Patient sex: M
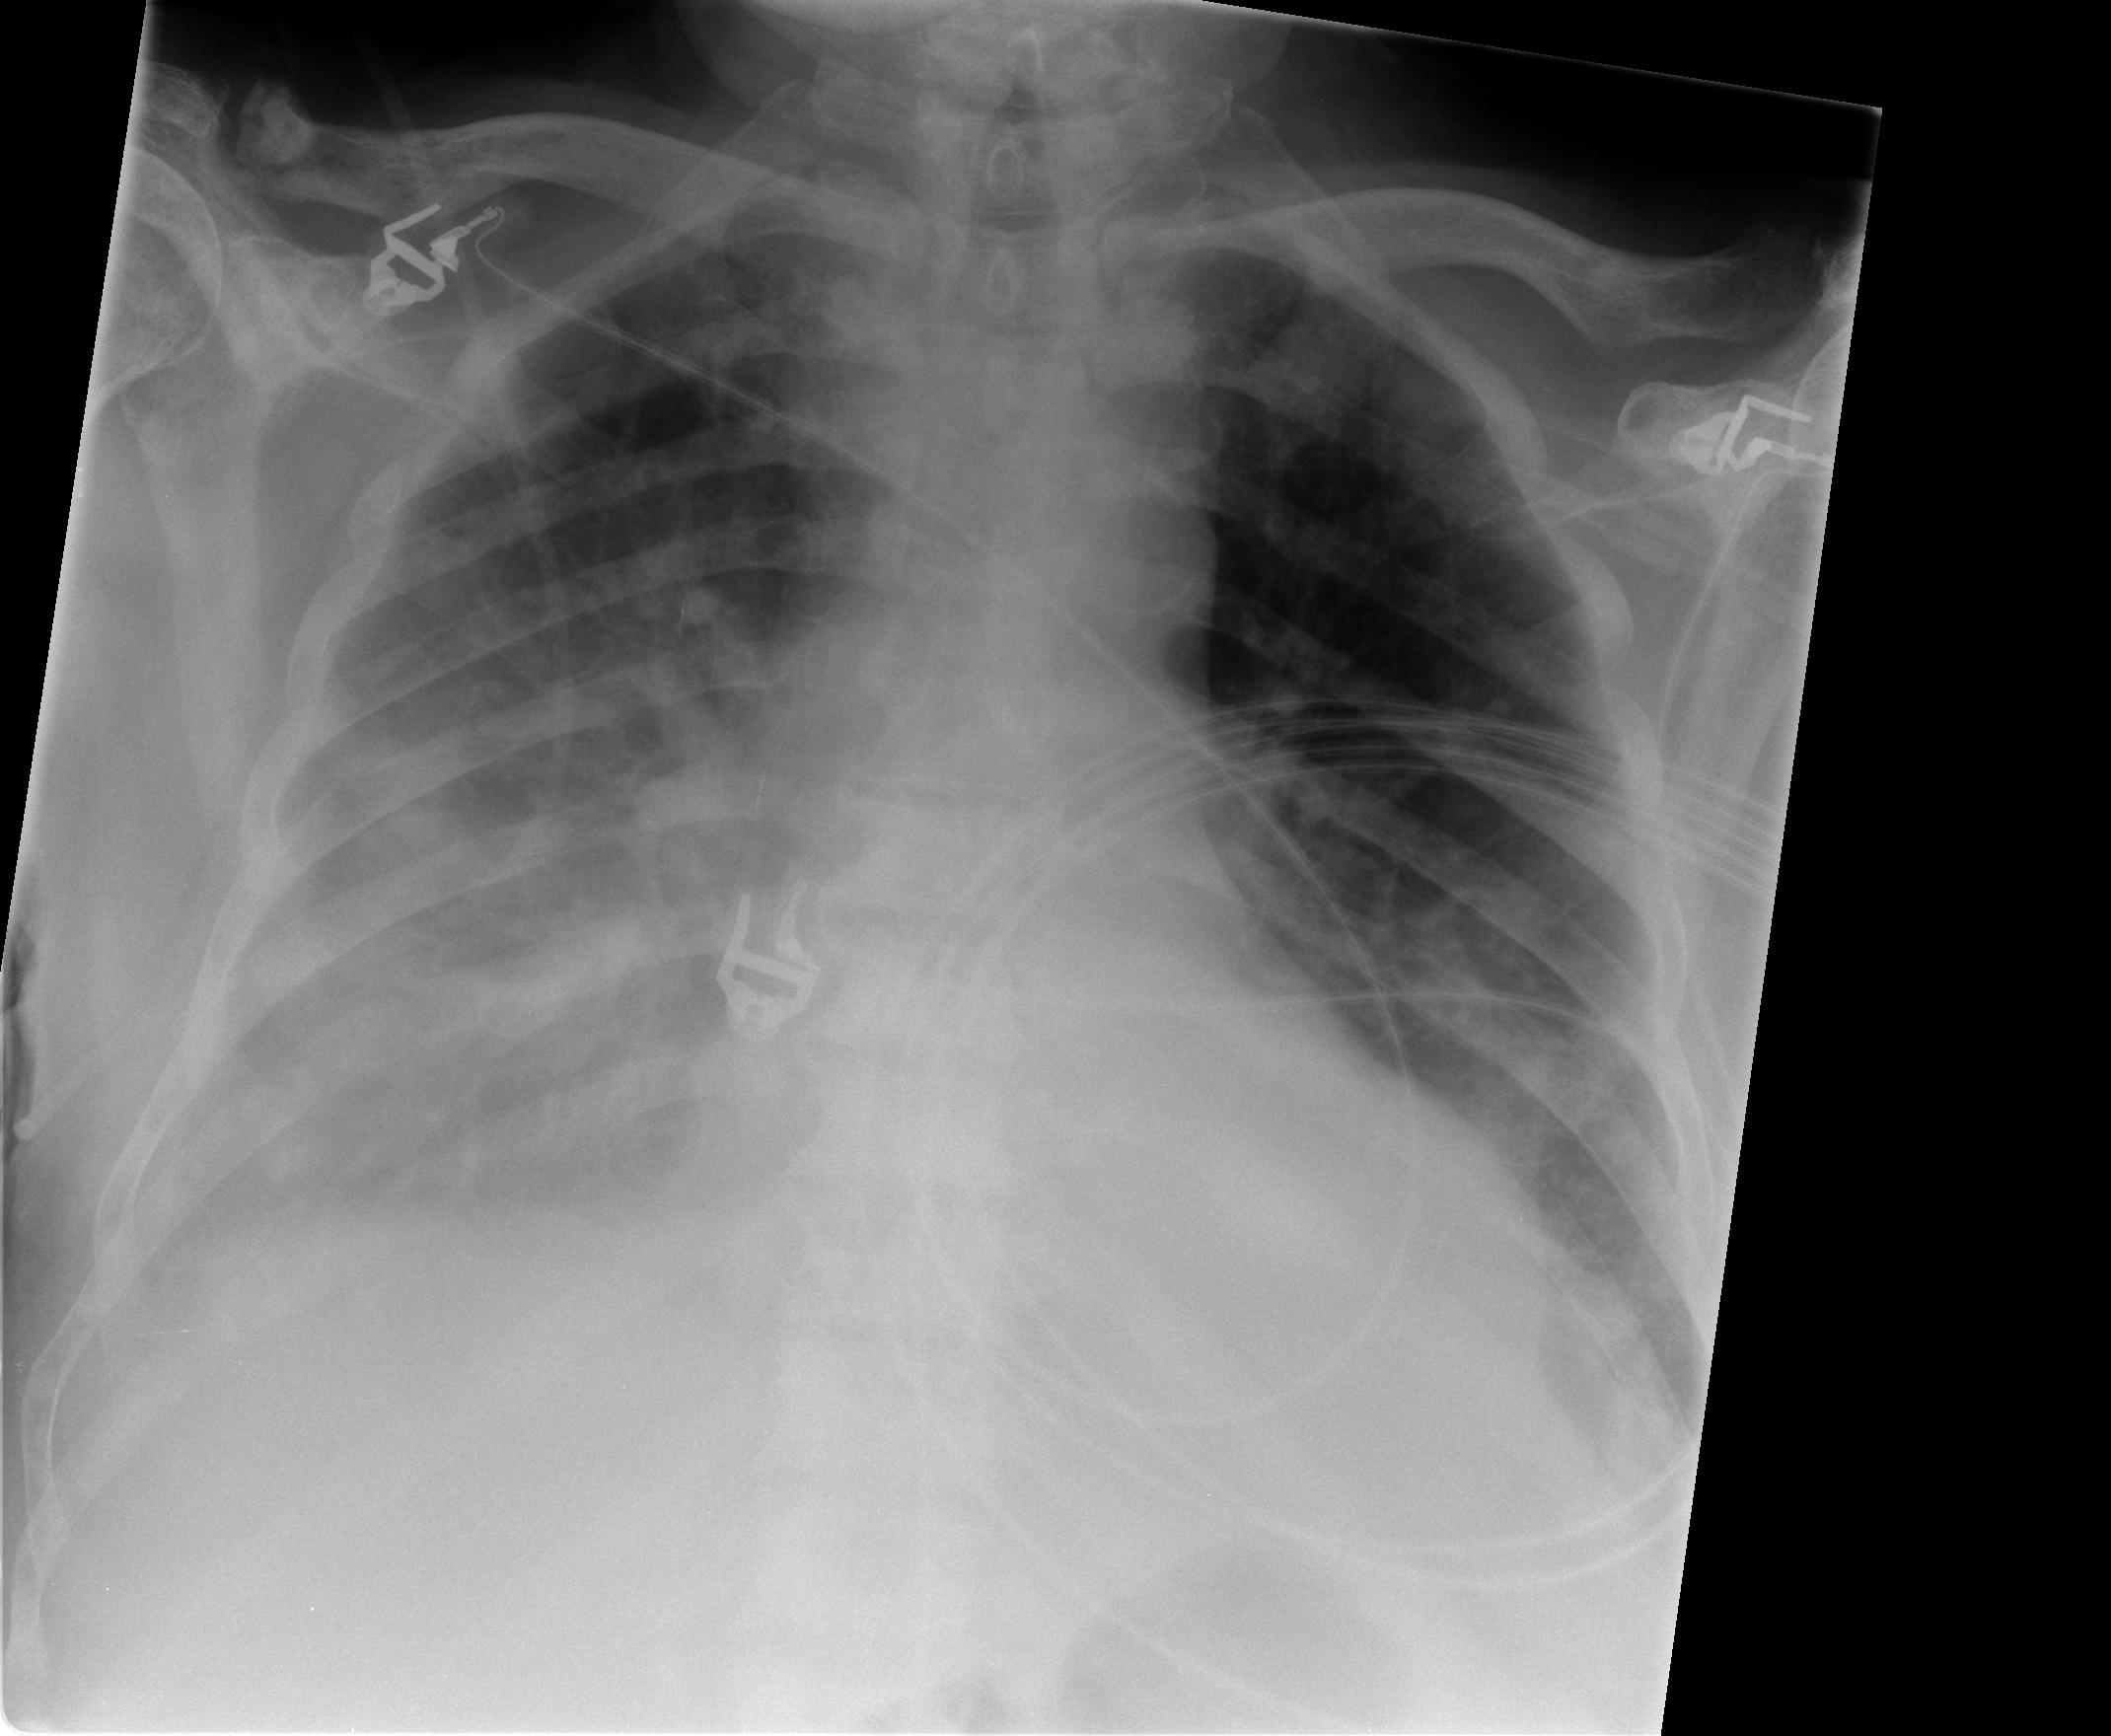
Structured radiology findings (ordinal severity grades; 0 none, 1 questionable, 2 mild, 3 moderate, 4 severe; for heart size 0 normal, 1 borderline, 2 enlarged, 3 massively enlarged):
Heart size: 2
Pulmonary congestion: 3
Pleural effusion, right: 2
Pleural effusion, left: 2
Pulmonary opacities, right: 3
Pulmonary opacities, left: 3
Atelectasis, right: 3
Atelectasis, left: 2